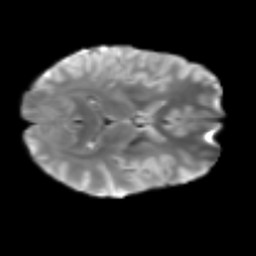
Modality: T2w
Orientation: axial
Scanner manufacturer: siemens
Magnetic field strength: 3 T
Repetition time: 3.6 s
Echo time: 0.092 s